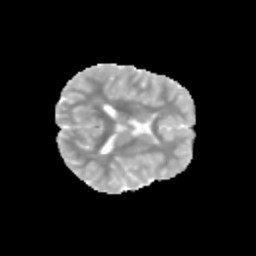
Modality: MD
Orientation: axial
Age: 9
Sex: female
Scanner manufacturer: siemens
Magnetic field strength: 3 T
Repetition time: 3.8 s
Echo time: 0.07 s